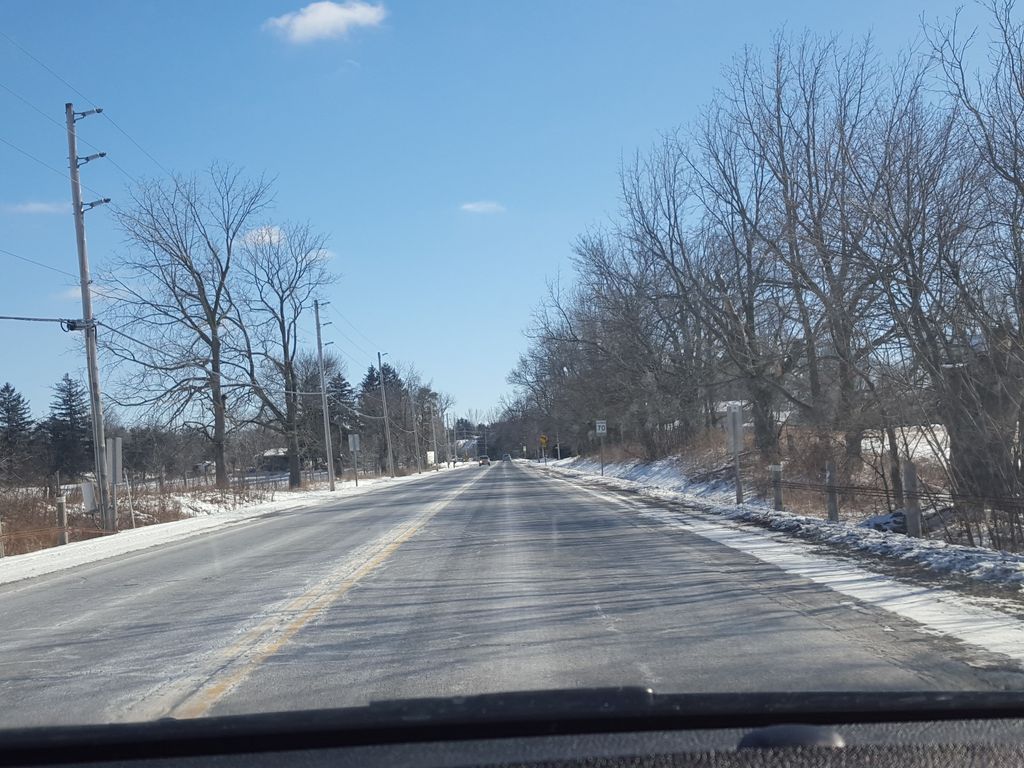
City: hamilton